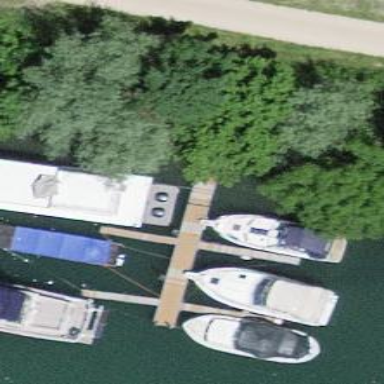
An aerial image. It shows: Man-made pier.